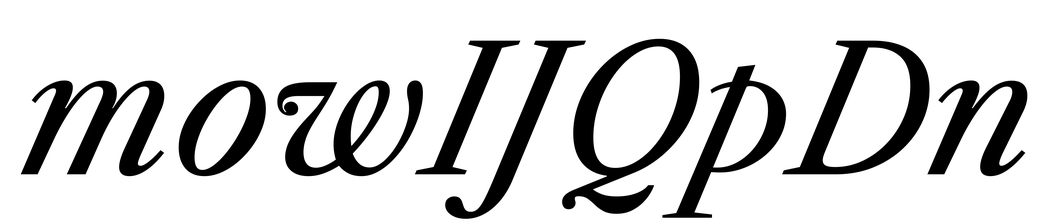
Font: LibreCaslonText-Italic_Italic